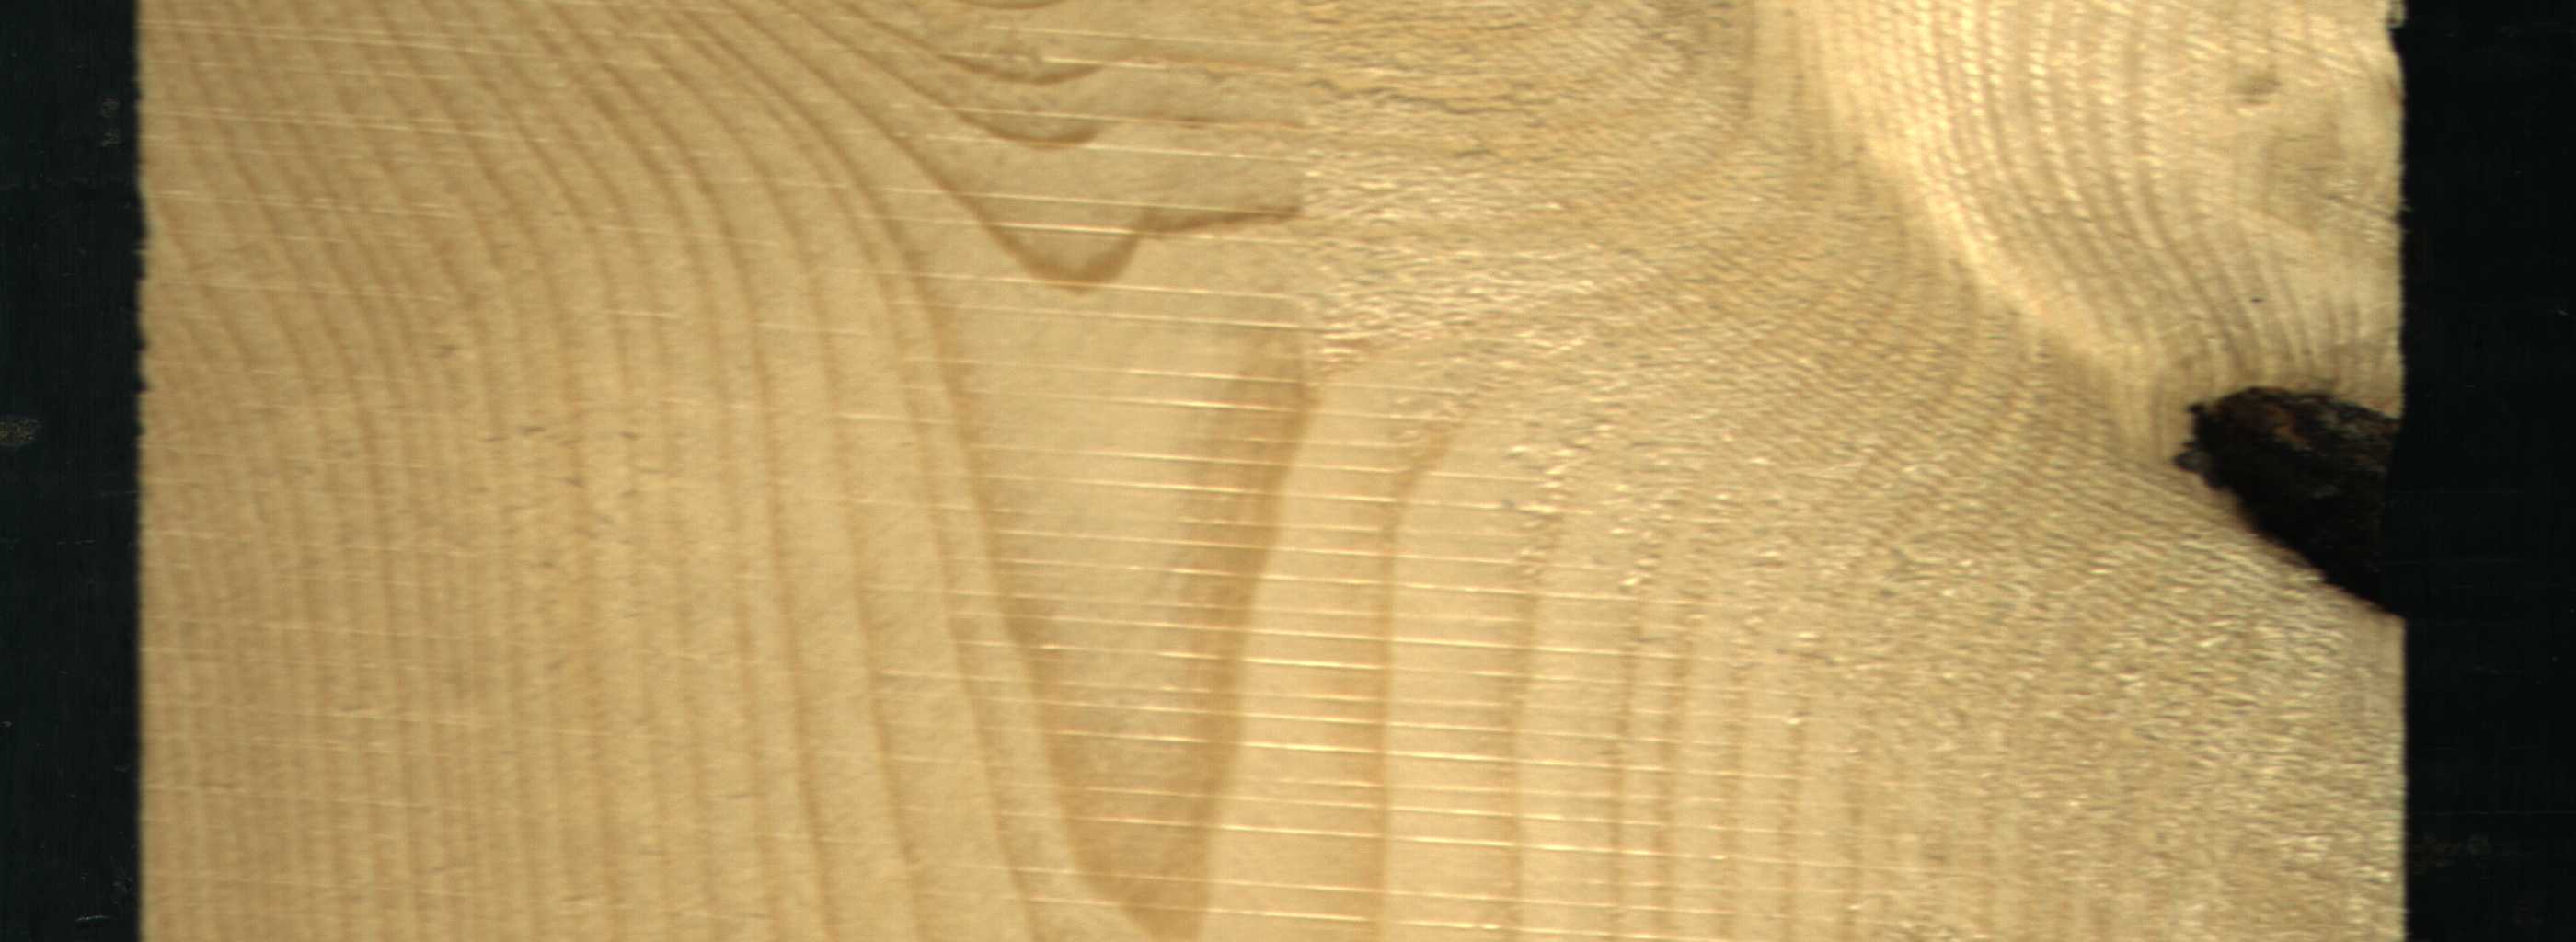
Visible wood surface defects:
Knot_missing